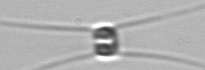
Label: Chaetoceros_similis